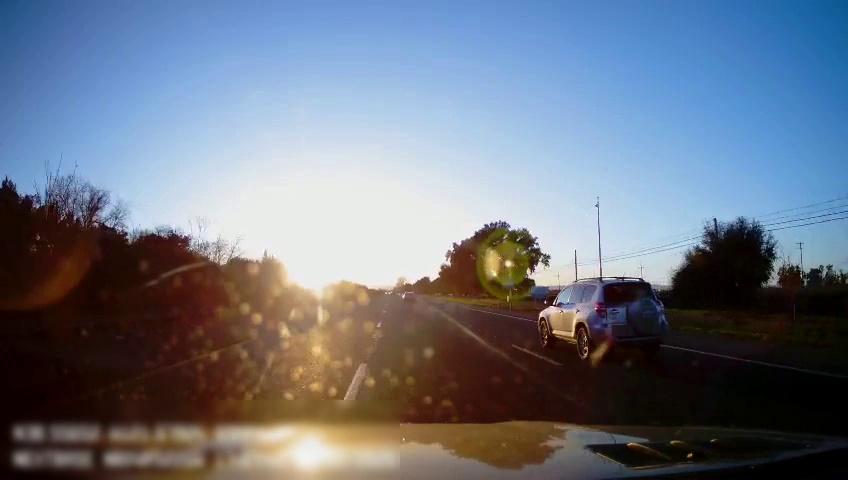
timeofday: Day
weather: Sunny
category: Drivable Space
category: Vehicles | Car
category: Vehicles | SUV
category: Lanes | Alternate Lane
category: Lanes | Current Lane
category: Lanes | Current Lane
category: Lanes | Alternate Lane
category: Traffic | Signs